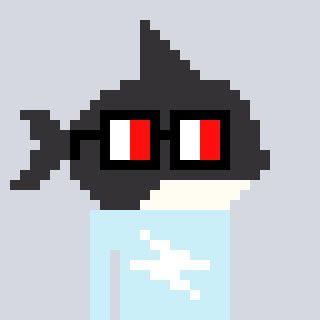
a pixel art character with square glasses with black frames and red eyes, a orca-shaped head and a cold-colored body on a cool background